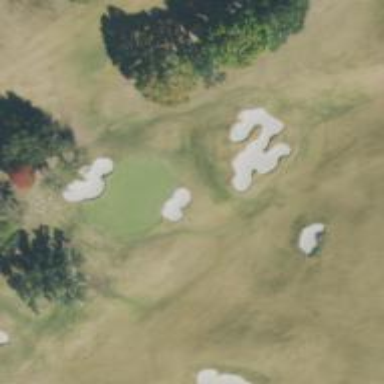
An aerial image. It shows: View of golf hole.